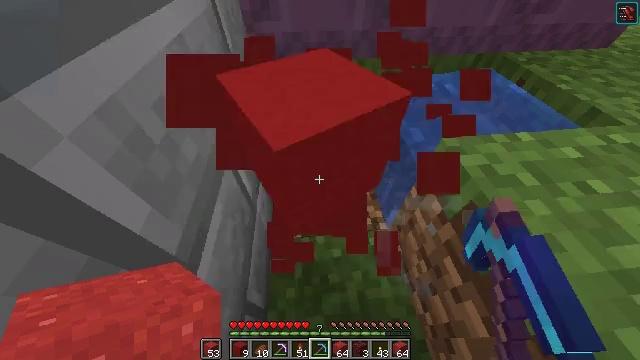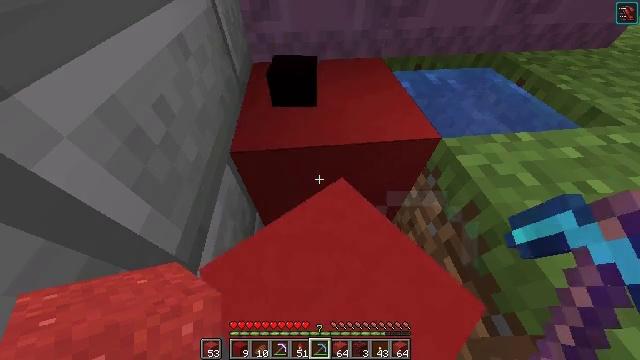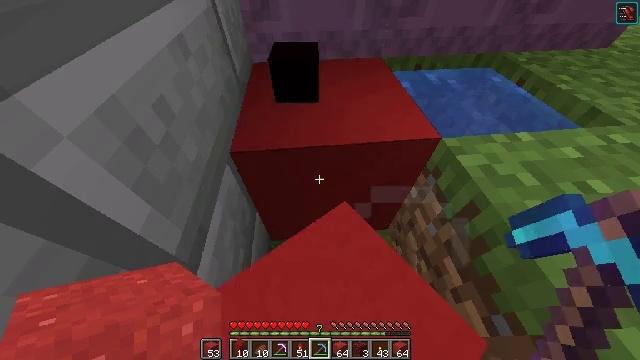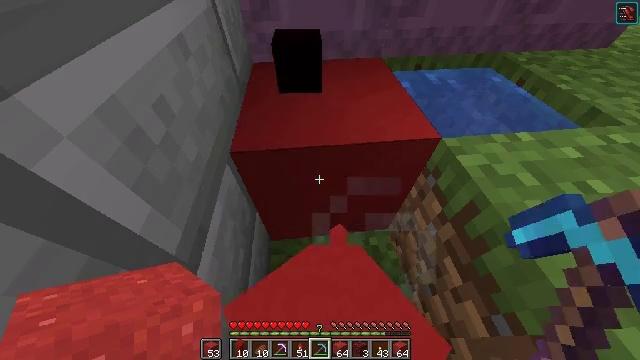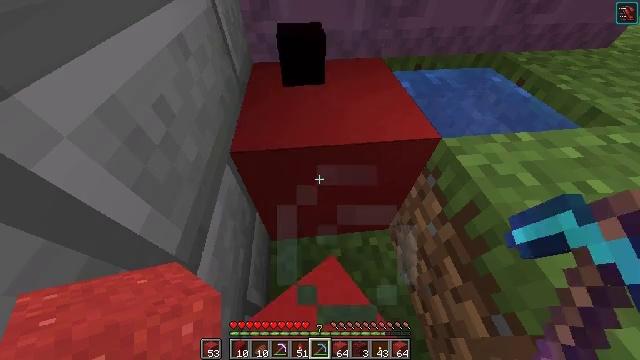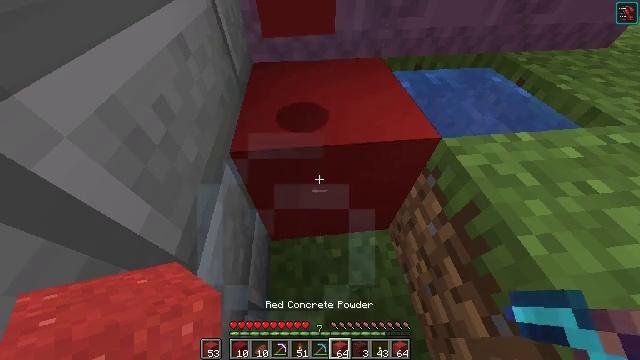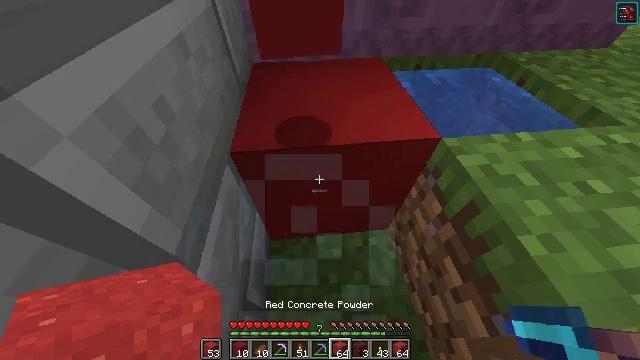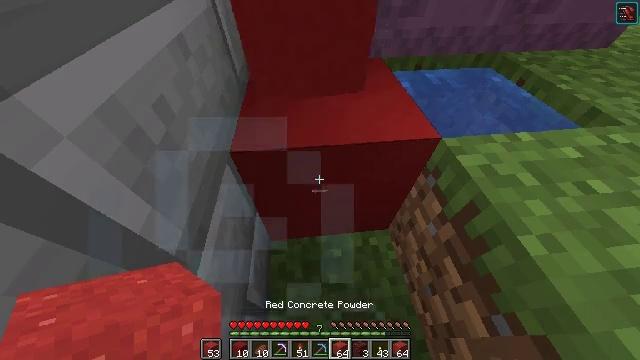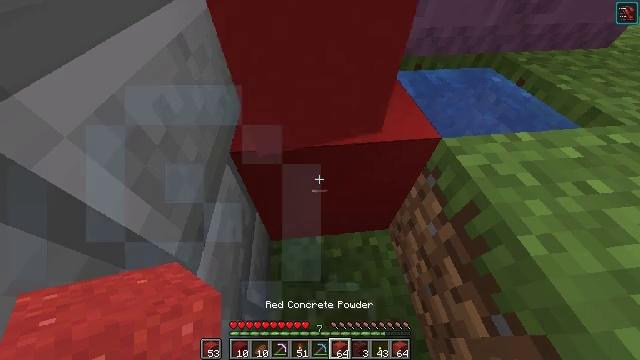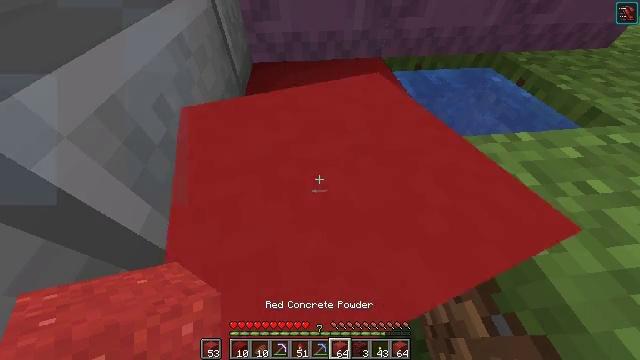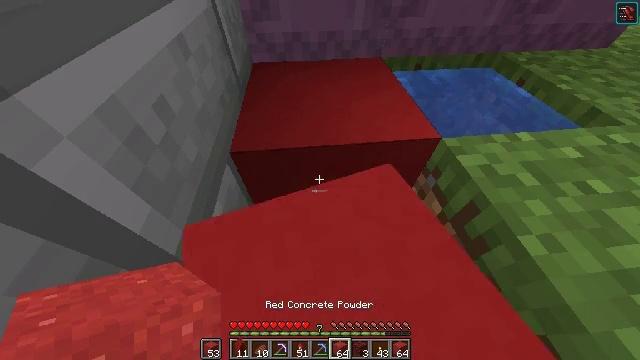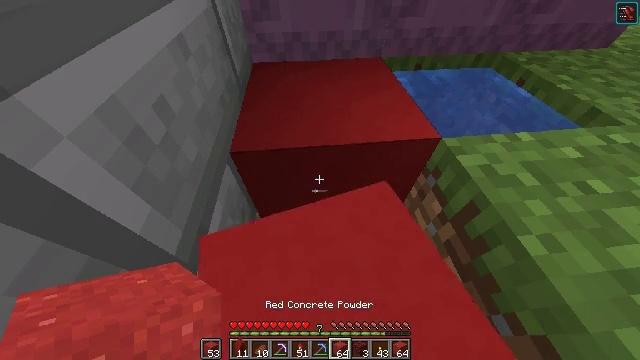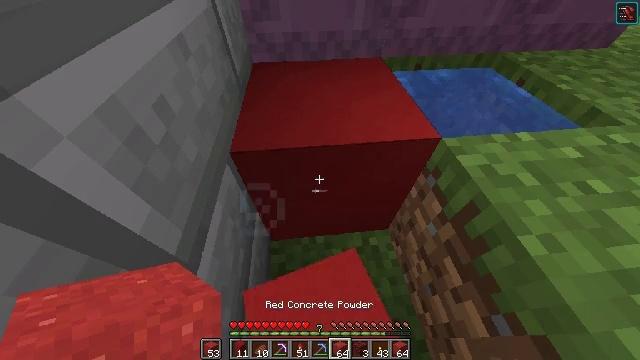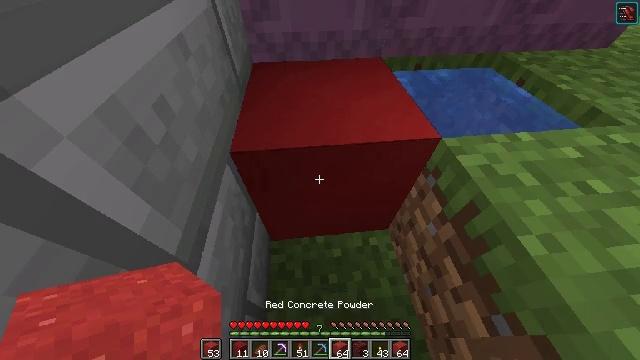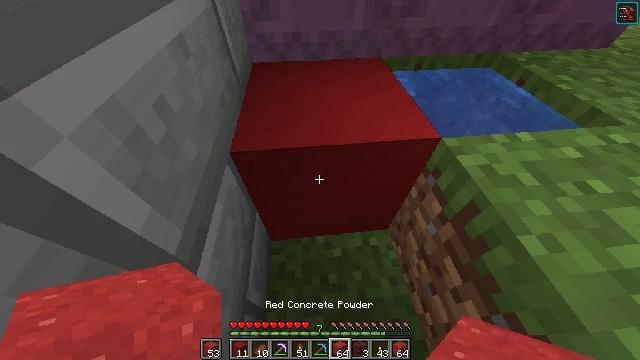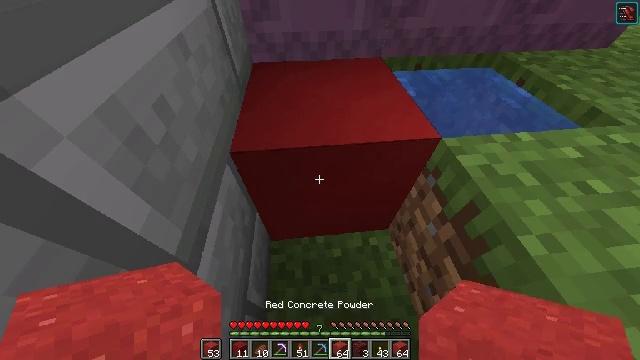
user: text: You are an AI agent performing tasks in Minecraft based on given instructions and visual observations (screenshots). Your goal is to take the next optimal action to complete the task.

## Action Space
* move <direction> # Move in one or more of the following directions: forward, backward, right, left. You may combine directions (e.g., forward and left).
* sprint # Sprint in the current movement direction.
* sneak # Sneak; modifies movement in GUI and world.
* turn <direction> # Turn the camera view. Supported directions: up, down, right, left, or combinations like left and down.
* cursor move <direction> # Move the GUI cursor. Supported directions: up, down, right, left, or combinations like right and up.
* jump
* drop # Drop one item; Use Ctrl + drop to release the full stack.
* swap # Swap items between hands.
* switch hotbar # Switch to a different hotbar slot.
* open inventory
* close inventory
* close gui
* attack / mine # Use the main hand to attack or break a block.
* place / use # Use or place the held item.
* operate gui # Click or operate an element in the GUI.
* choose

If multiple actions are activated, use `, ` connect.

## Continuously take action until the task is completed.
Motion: motion action
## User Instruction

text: Break the red concrete to collect it.
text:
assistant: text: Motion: no_op
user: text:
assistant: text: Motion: no_op
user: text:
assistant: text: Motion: no_op
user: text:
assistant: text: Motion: no_op
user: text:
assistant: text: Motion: no_op
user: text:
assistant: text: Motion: no_op
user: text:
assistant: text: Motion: no_op
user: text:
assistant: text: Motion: no_op
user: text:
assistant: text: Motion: no_op
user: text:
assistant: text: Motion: no_op
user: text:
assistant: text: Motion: no_op
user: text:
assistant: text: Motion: no_op
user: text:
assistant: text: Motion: no_op
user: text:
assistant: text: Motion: no_op
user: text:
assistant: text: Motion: no_op
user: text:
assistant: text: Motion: no_op
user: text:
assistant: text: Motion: no_op
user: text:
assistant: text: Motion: no_op
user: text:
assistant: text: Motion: no_op
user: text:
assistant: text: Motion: no_op
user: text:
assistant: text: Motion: no_op
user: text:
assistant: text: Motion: no_op
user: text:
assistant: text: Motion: no_op
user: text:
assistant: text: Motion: no_op
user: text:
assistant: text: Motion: no_op
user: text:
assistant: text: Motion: no_op
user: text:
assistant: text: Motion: no_op
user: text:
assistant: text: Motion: no_op
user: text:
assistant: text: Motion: no_op
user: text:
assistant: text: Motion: no_op